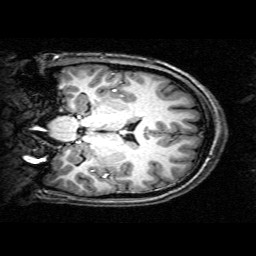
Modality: T1w
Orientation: coronal